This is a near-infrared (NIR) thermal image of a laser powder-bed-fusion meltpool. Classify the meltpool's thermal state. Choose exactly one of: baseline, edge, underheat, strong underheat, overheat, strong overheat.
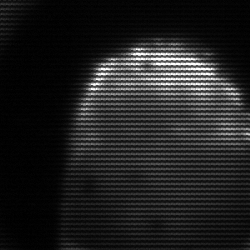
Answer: edge